Question: I have the following scenario:
'''
app.controller('ResourceController', function($scope, $sce){
var resourceData;
$scope.data = '';
$scope.loadResources = function(){
$.get('controllers/getResources.php', function(result){
console.log(result);
resourceData = $.parseJSON(result);
$scope.data = $sce.parseAsHtml(resourceData);
});
};
$scope.loadResources();
});
'''
The controller abovemakes a request to the server so that it can load all the resources and post them on an html table.
Here is the result of the 'console.log(result)':
'''
[{"ID":"123","NAME":"Proyector Epson CX2435","DESCRIPTION":"Proyector Epson comprado en 2009.","STATUS":"Active","STATUS_DESCRIPTION":"Can be reserved.","LOCATION":"Elementary"},{"ID":"456","NAME":"Rack con Televisor #1","DESCRIPTION":"Televisor Sharp Aquos con Laptop, armado en 2011.","STATUS":"Active","STATUS_DESCRIPTION":"Can be reserved.","LOCATION":"First Floor, High School"}]
'''
It's a big JSON and the data is there, good.
In the HTML, this is what I'm doing:
'''
<div class="container-fluid" ng-controller="ResourceController as resource">
.....
<tbody>
<tr ng-repeat="resourceInfo in data">
<td>{{resourceInfo.ID}}</td>
<td>{{resourceInfo.NAME}}</td>
<td>{{resourceInfo.DESCRIPTION}}</td>
<td>{{resourceInfo.STATUS}}</td>
<td>{{resourceInfo.STATUS_DESCRIPTION}}</td>
<td>{{resourceInfo.LOCATION}}</td>
<td>
<a class="btn btn-danger" data-toggle="modal" data-target="#delete-prompt">Delete</a>
<button class="btn btn-info" data-toggle="modal" data-target="#update-form">Update</button>
</td>
</tr>
</tbody>
'''
When I open the Chrome dev tools here is what appears in the spot where the repeat should be:

Which makes me think there is something wrong going on, but I can't honestly figure what.
## EDIT
I just changed my controller to the following:
'''
app.controller('ResourceController', function($scope, $sce){
$scope.data = '';
$scope.loadResources = function(){
$.get('controllers/getResources.php', function(result){
console.log(result);
$scope.data = $.parseJSON(result);
console.log($scope.data);
console.log($scope.data[0].ID);
});
};
$scope.loadResources();
});
'''
The 'console.log($scope.data[0].ID)' prints ''123''. I don't understand this, I thought this was in JSON format because I do parse it as JSON, but when I try to print it on the HTML, it just doesn't get printed.
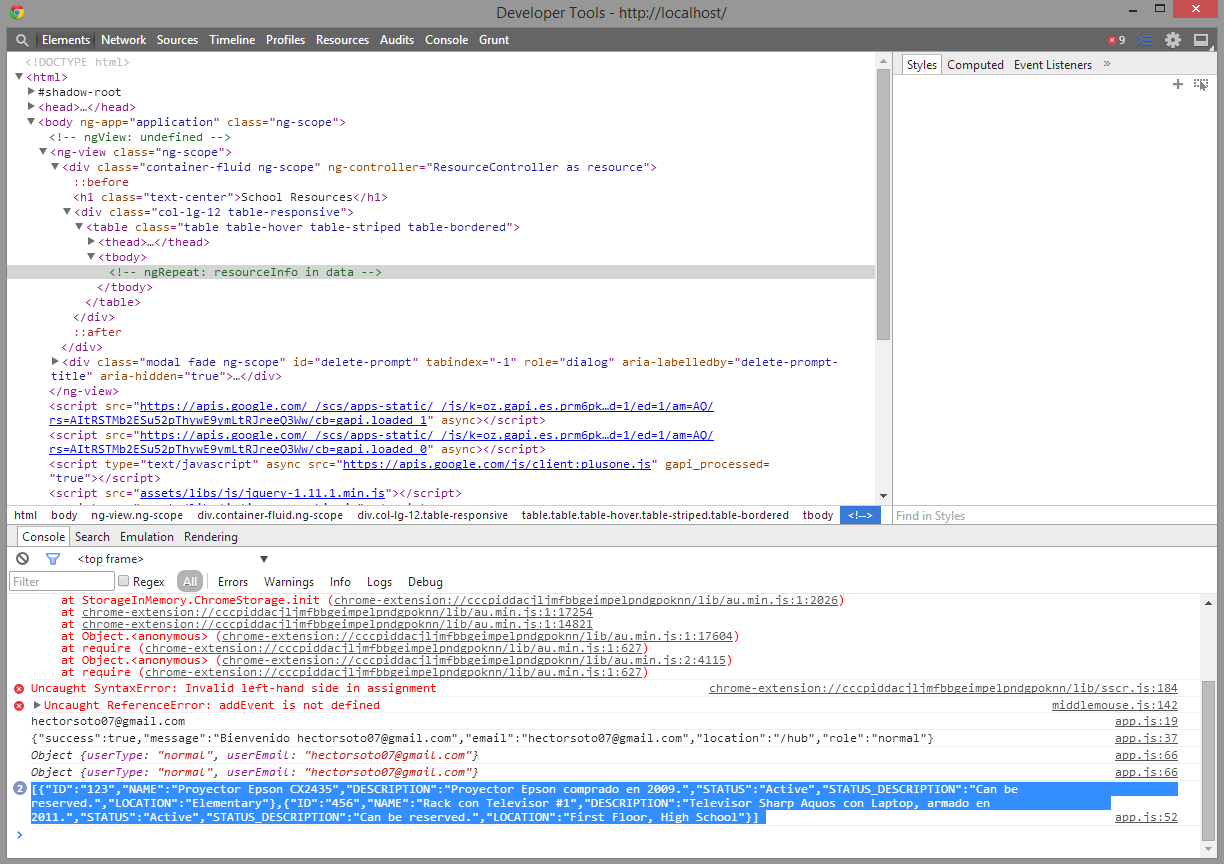
Answer: ### Problem:
This probably because you load the data using jQuery and not Angular. Since the data is loaded asynchronously, Angular does not know they are there, so it doesn't updare the view.
### Solutions:
1. Use Angular methods as much as possible, so Angular automatically knows what's going on. In your case, the $http service and Angular's fromJson() method (angular.fromJson(...)) should do the job.
2. If must use non-Angular methods, you need to explicitly inform Angular that it needs to re-check, manually triggering a $digesr cycle: $.get('controllers/getResources.php', function (result) { ... $scope.data = $.parseJSON(result); $scope.$apply(); });
...or better yet:
'''
$.get('controllers/getResources.php', function (result) {
$scope.$apply(function () {
...
$scope.data = $.parseJSON(result);
});
});
'''